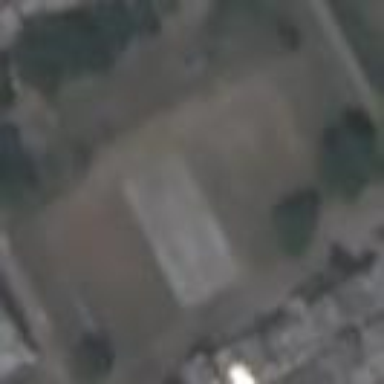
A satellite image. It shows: Recreation ground.